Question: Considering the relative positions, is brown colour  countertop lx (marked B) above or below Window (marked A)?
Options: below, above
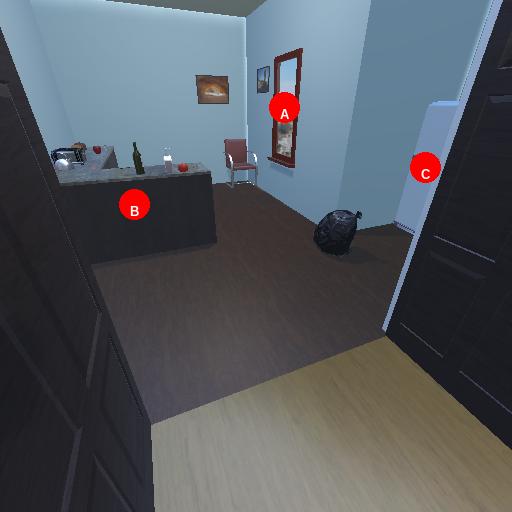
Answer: below